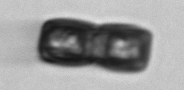
Label: Ephemera